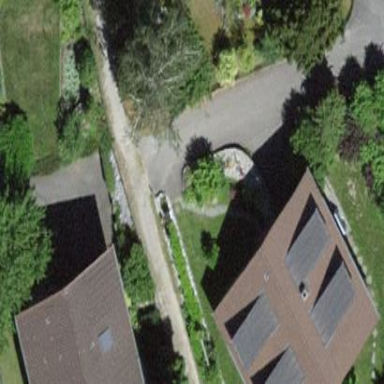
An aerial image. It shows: Simple and straightforward house.